Aerial crown-view tile of a tropical tree (Barro Colorado Island, Panama), acquired 20241112:
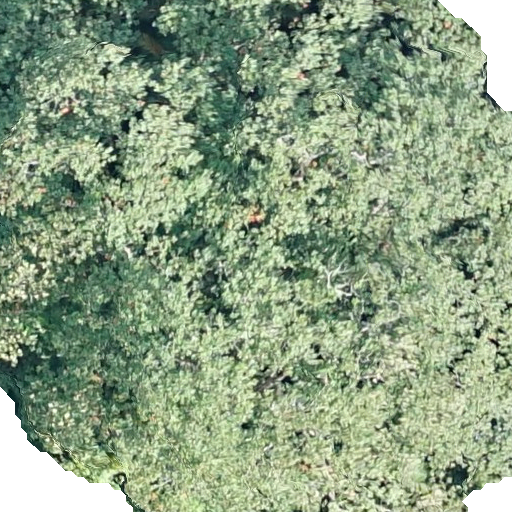
Species: Hieronyma alchorneoides
GBIF accepted scientific name: Hieronyma alchorneoides
Crown area: 511.416 m²